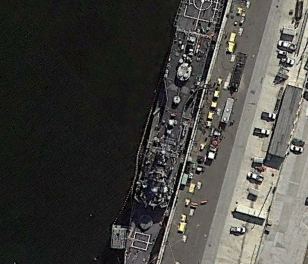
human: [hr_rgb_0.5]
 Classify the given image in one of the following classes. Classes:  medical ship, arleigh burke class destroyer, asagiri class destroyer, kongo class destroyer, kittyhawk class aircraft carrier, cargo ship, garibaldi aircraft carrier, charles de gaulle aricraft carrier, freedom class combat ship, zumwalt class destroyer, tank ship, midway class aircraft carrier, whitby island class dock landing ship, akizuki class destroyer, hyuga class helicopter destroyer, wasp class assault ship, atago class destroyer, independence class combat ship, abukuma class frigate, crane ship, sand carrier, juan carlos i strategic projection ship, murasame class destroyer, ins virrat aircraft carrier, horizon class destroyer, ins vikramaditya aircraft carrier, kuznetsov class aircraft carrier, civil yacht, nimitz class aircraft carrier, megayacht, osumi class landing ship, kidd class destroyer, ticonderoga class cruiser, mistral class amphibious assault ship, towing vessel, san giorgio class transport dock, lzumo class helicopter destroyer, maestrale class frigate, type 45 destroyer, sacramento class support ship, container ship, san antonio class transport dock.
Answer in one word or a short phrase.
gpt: Ticonderoga class cruiser